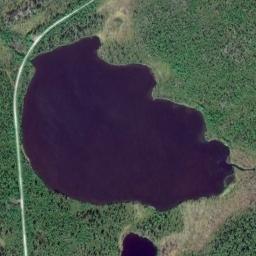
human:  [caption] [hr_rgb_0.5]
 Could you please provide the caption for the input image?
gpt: There are many trees around the lake .

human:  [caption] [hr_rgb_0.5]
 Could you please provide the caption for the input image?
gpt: An irregularly shaped blue lake on the ground with lush green vegetation .

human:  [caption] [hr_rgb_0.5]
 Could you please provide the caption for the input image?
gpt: The lake in the picture is very small .

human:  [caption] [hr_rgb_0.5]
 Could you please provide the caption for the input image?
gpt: A big lake and a small lake lie in the dense forest and the water is dark blue .

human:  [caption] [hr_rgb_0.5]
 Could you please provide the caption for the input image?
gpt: There are green forests around the lake .